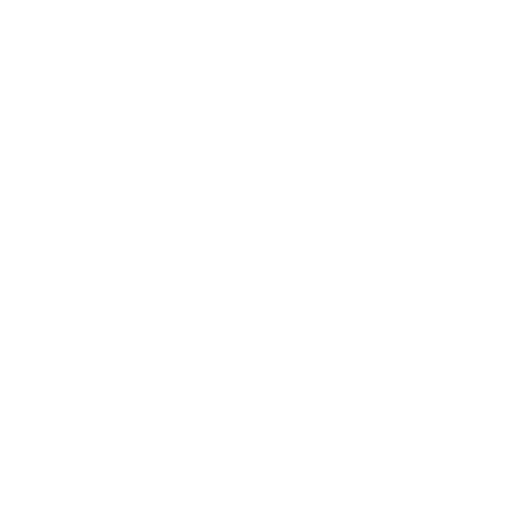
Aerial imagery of island in Alaska named Middle Island containing only unknown